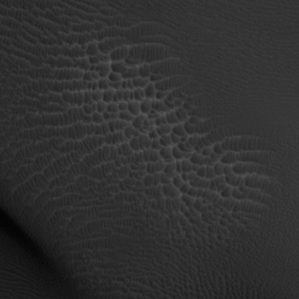
Label: non_frost